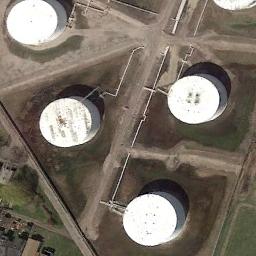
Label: storage_tank